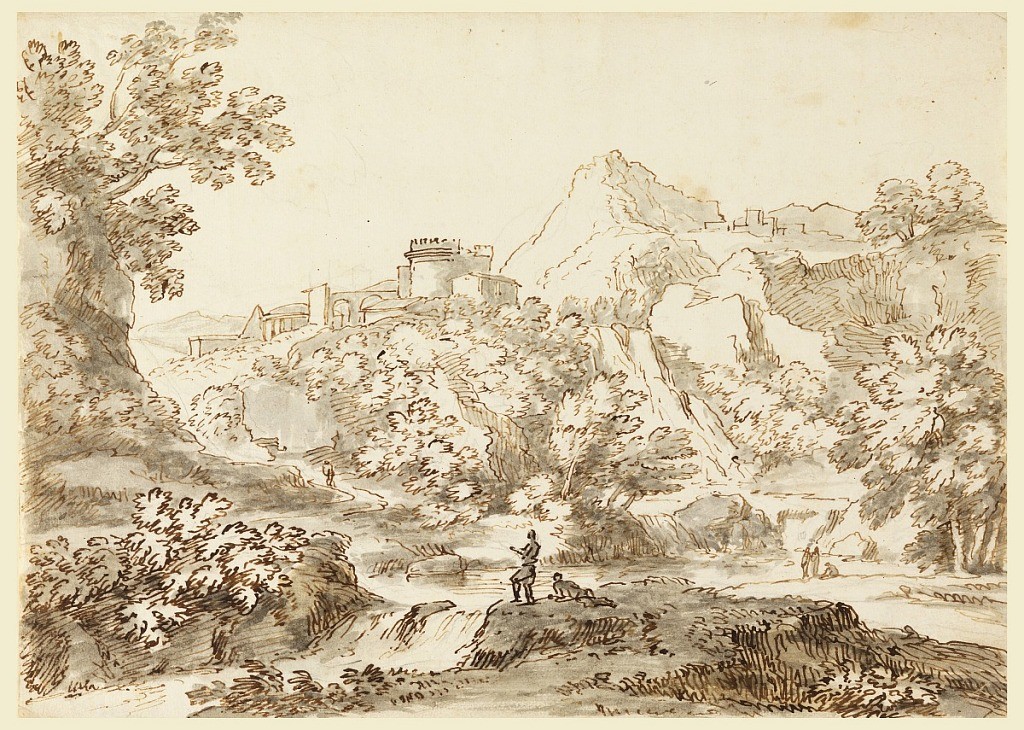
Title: A Landscape with Town
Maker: Carlo Marchionni, Italian, 1702–1786
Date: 1750–1770
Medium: Pen and ink, brush and wash on paper
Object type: Drawing
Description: Mountainous country with figures beside a small waterfall in the foreground. In the background, a town with a crenelated castle before a looming outcrop.